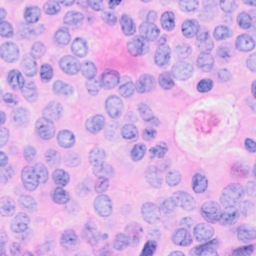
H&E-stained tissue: Breast